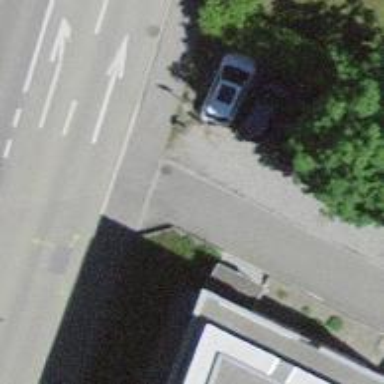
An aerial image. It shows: Sidewalk along the footway.